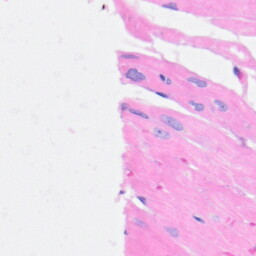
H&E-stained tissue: Heart